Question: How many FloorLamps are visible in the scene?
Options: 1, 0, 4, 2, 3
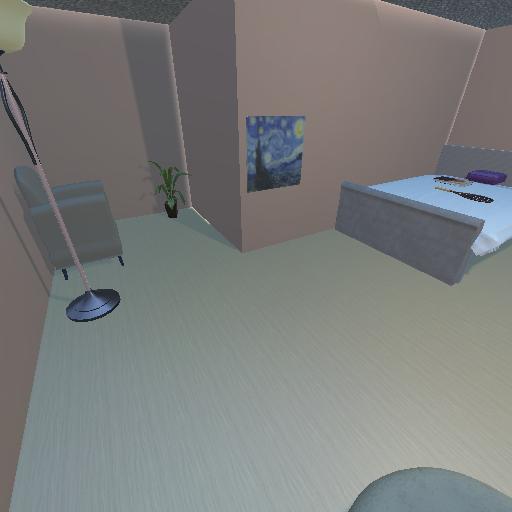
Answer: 1